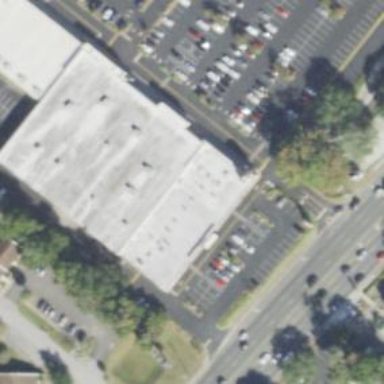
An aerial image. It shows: Department store building.